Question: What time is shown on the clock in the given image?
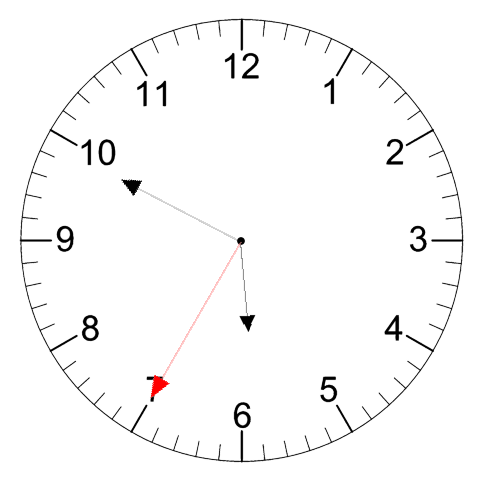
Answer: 05:49:35